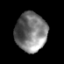
Tissue: prostate
Cell type: T cells
Senescence score: 0.6858
Nuclear area (px): 1204
Mean DAPI intensity: 120.055